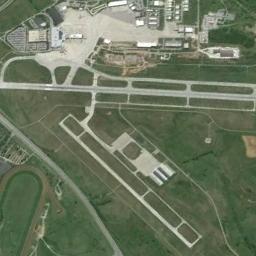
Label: airport